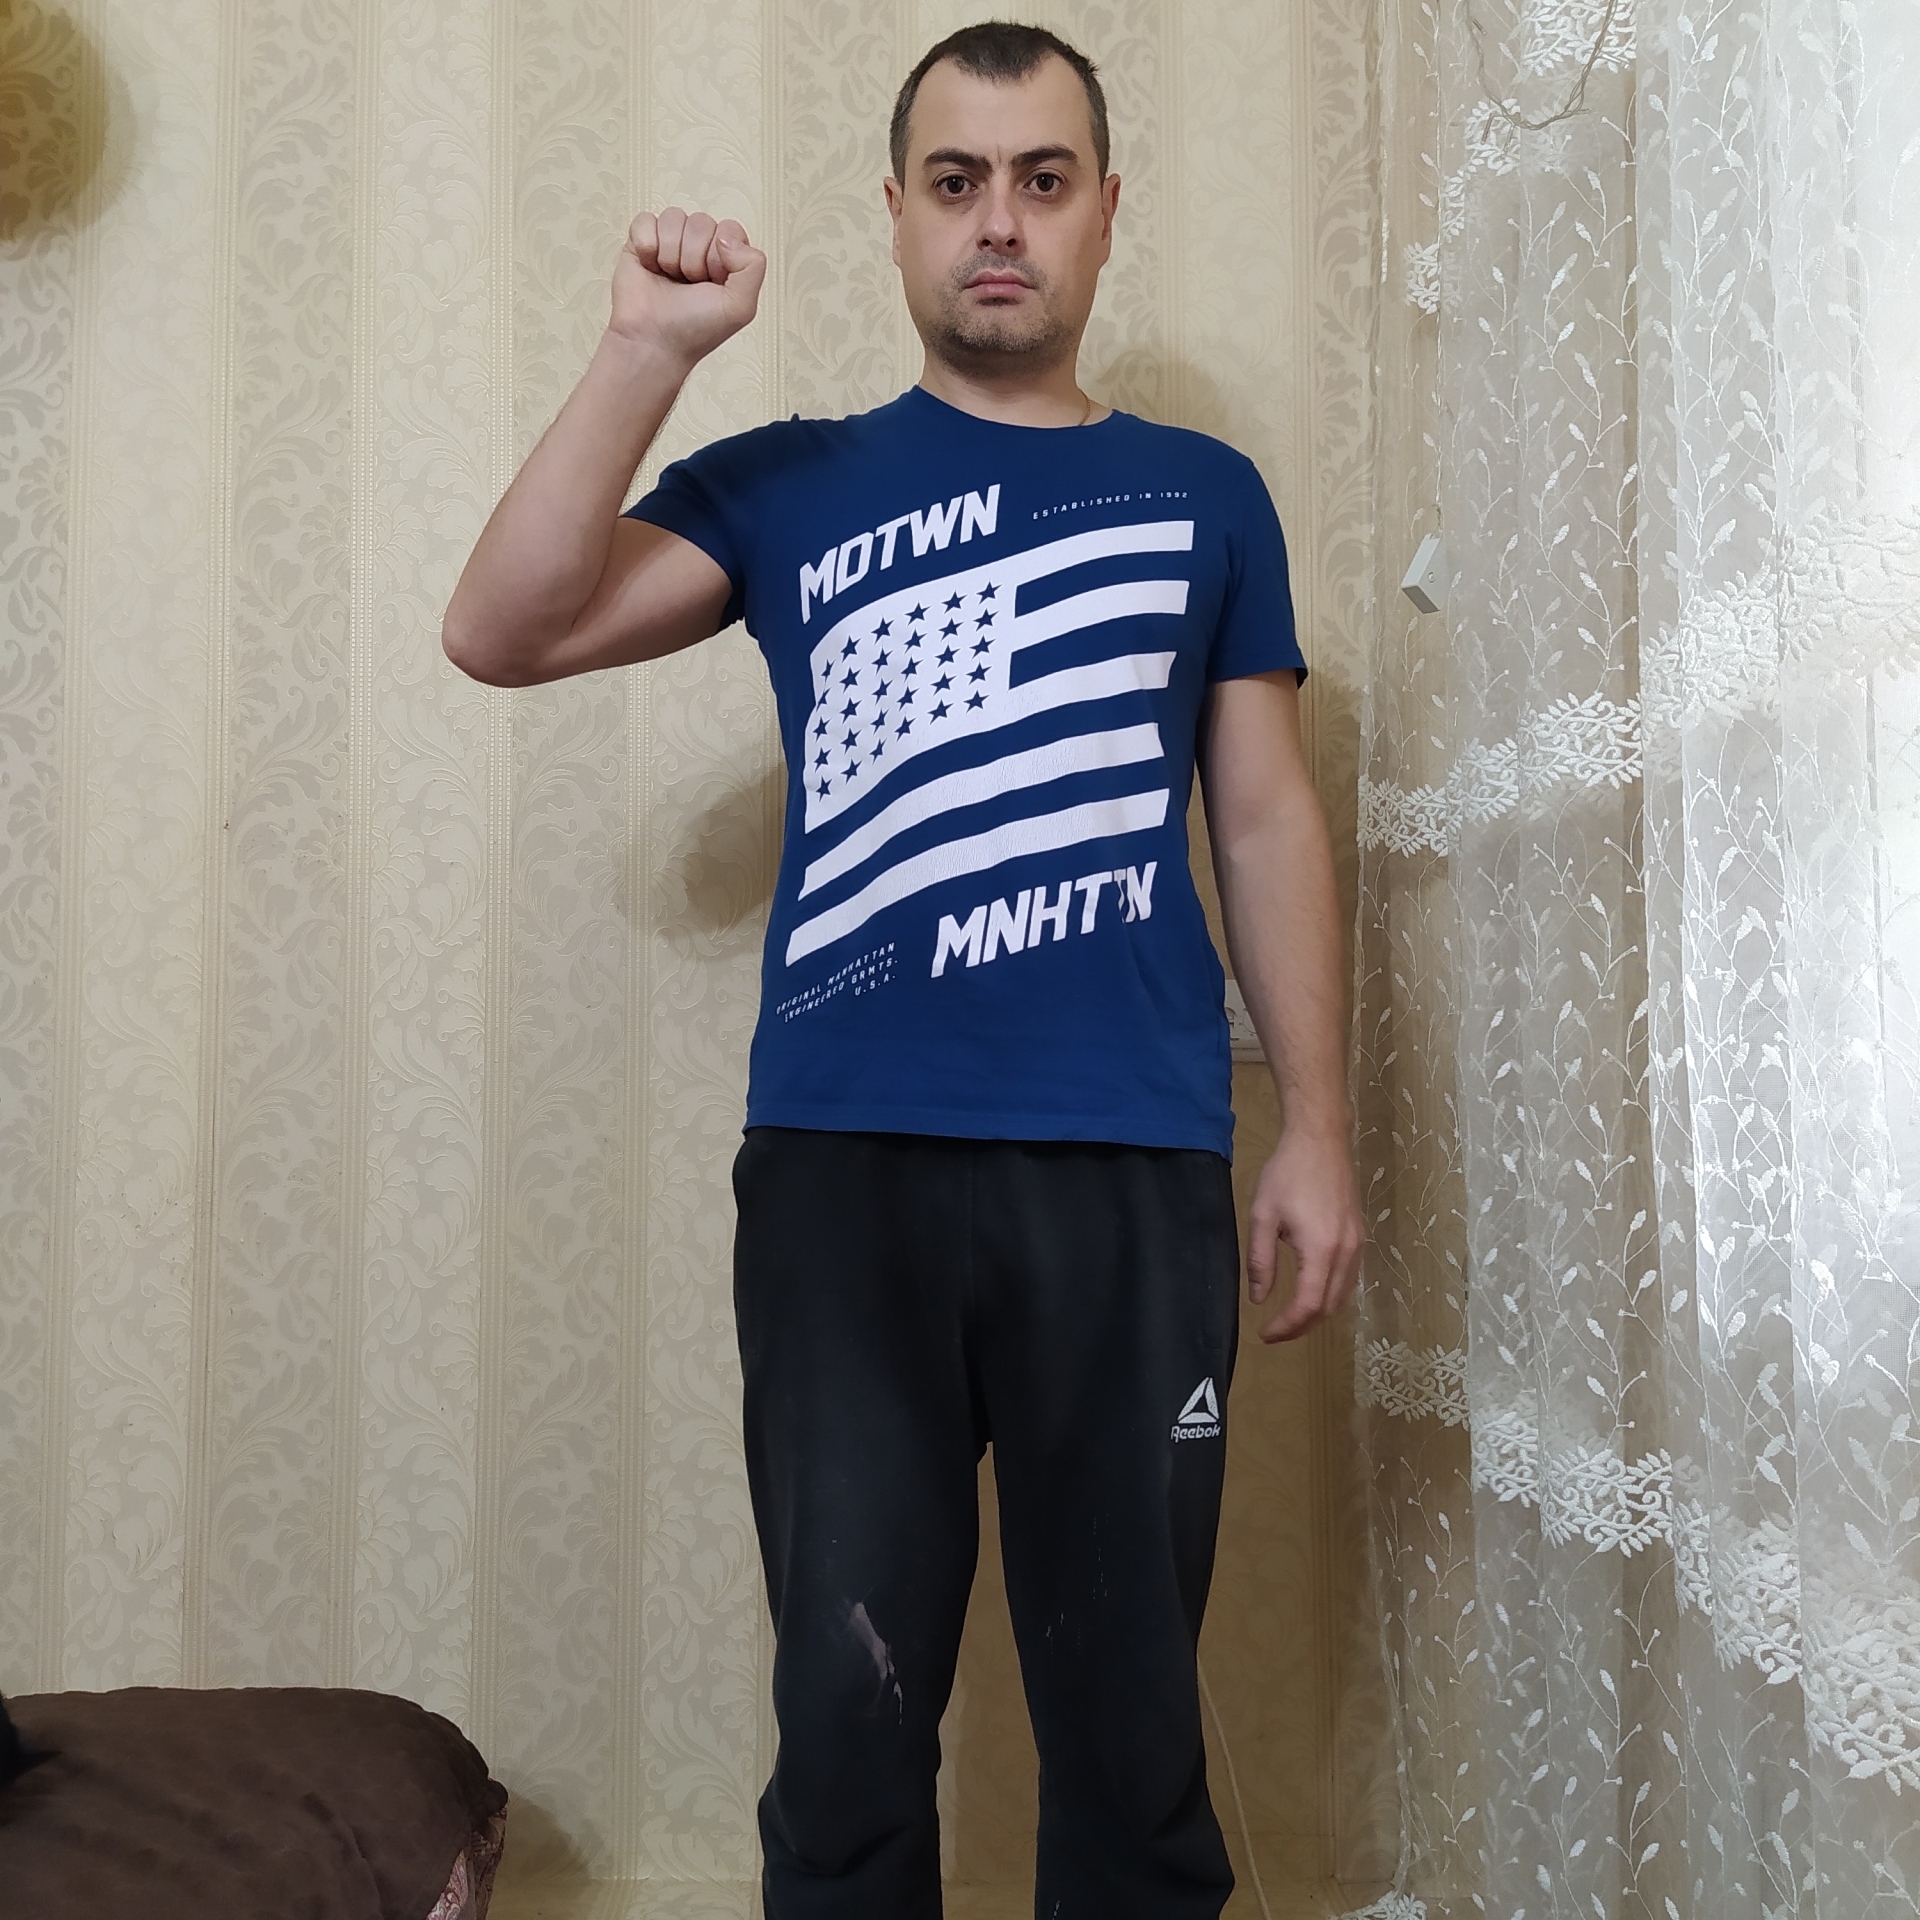
Label: clear